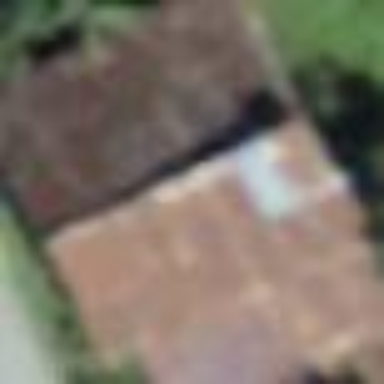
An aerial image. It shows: Shed building.